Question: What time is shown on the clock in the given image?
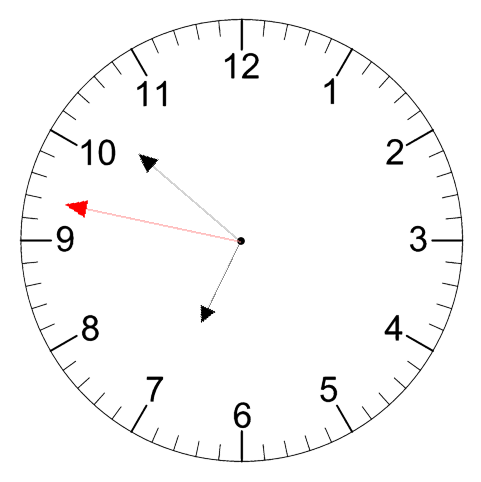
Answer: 06:51:47